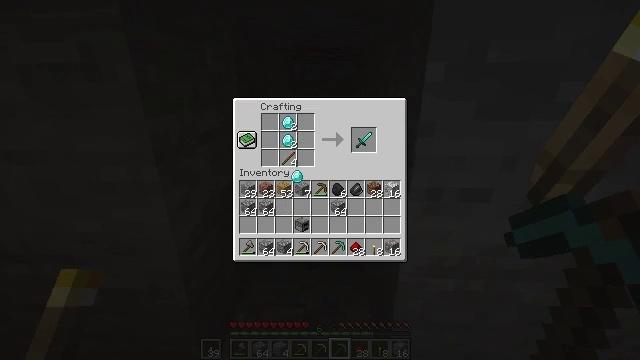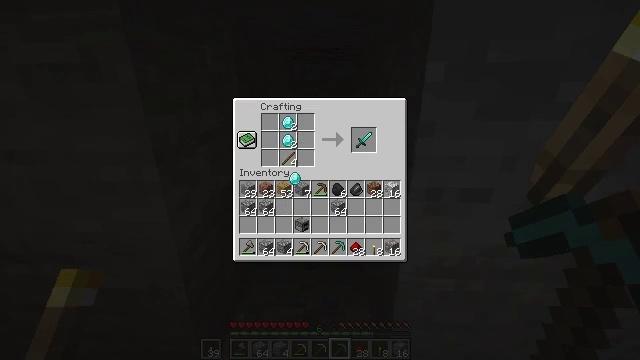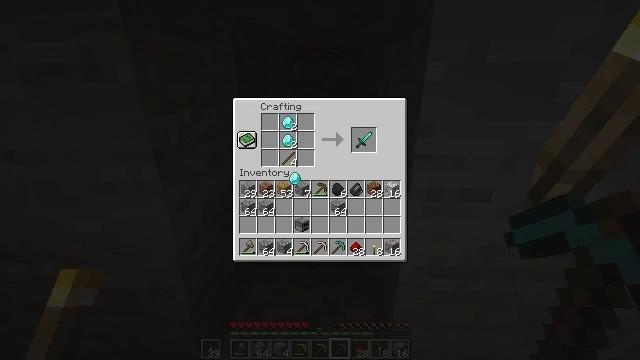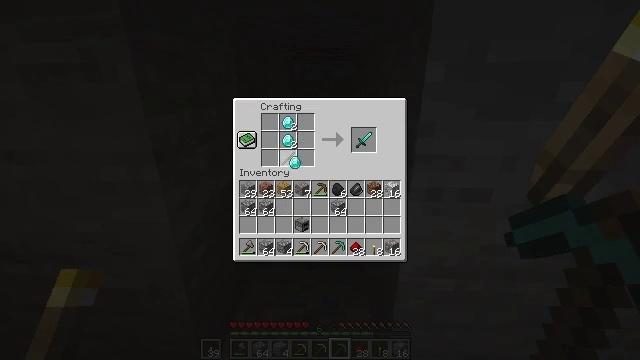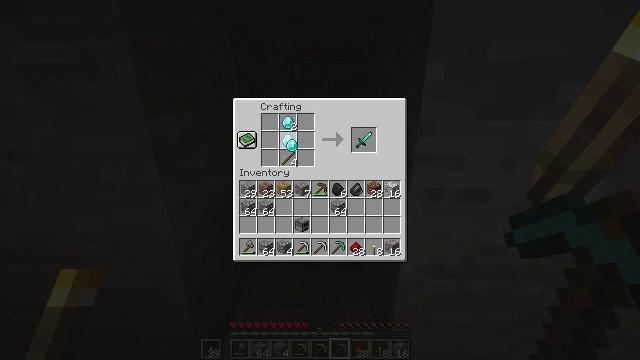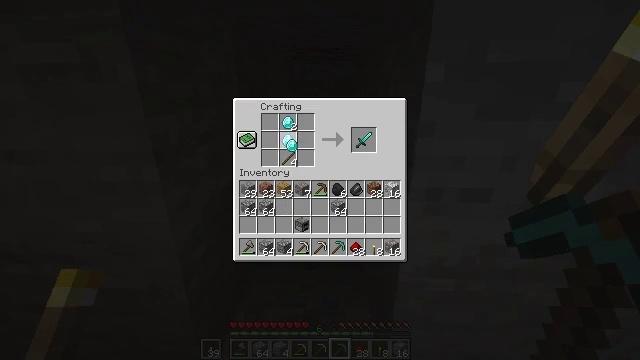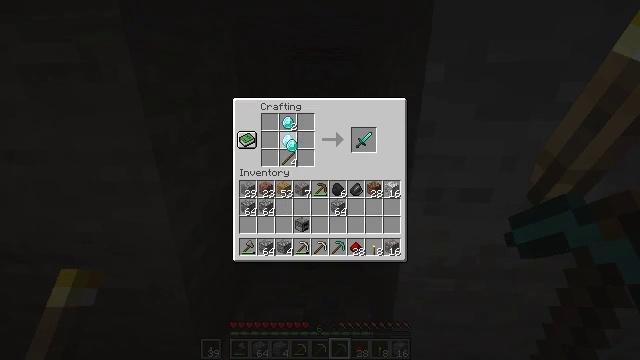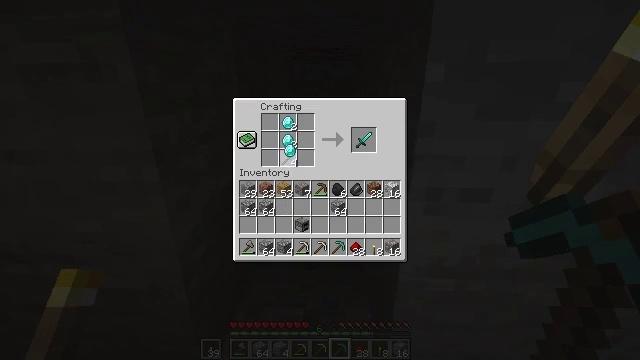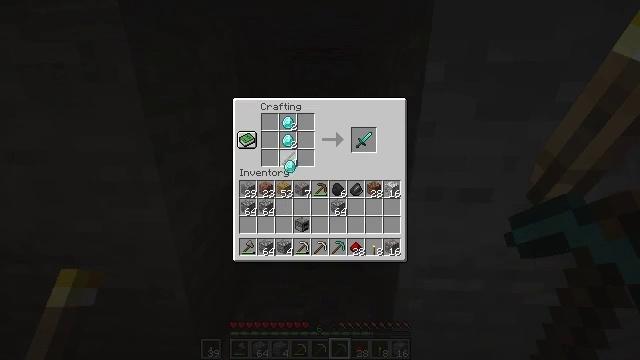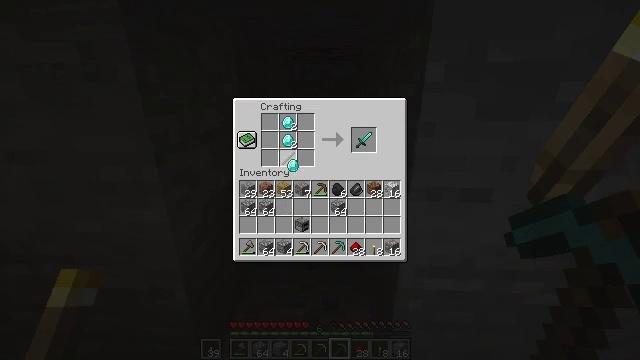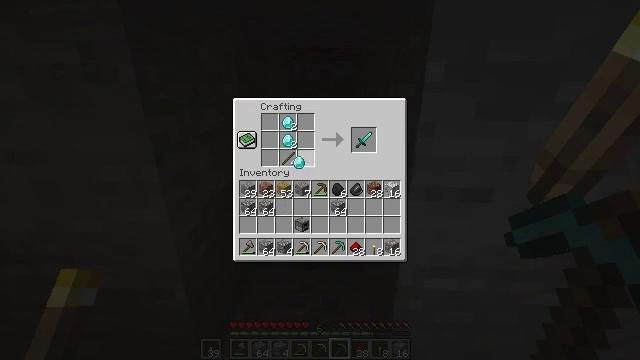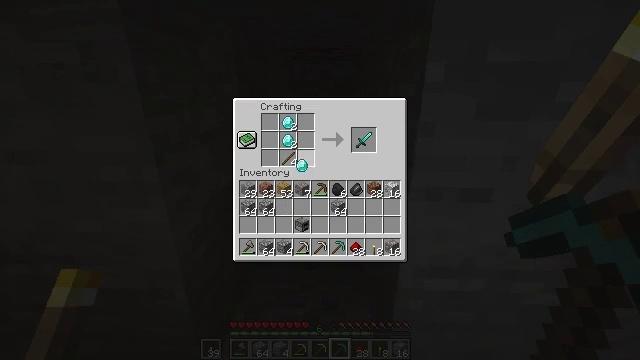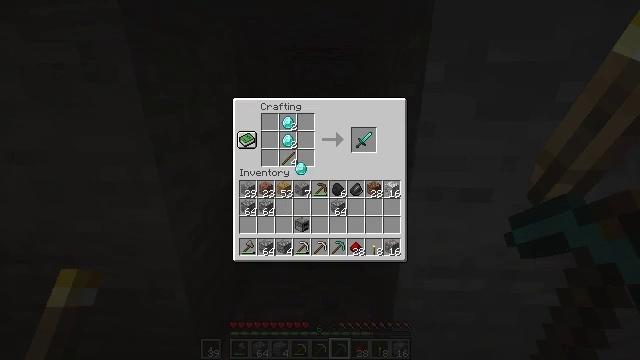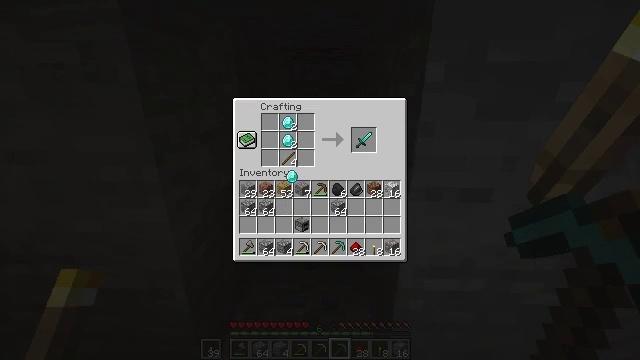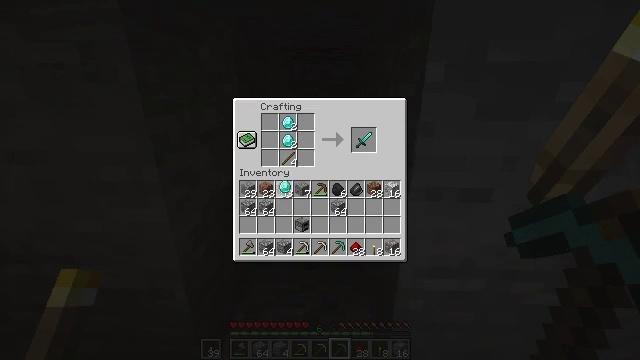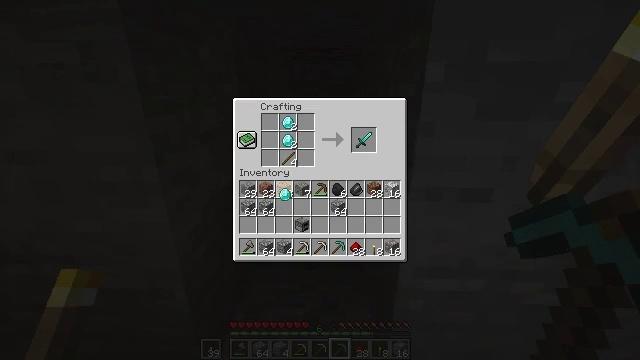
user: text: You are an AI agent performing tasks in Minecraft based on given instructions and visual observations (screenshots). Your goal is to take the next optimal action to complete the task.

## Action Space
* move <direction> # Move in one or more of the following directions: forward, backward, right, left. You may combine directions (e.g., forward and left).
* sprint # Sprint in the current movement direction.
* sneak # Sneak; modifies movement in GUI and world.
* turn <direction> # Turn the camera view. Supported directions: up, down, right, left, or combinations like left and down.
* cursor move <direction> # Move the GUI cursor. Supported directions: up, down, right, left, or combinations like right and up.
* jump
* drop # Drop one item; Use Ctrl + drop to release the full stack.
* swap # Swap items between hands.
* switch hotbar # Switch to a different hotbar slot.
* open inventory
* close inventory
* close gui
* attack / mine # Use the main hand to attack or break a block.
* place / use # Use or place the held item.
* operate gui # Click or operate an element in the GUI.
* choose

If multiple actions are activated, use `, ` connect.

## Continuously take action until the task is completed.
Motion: motion action
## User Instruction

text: Open the crafting table to make a diamond sword.
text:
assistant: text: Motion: no_op
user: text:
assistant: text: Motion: no_op
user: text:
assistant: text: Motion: cursor move up
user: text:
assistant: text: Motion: cursor move up
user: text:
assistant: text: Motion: no_op
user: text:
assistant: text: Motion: no_op
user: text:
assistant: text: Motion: no_op
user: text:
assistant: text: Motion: cursor move down
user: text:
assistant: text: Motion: no_op
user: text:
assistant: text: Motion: no_op
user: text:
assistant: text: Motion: no_op
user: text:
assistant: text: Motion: no_op
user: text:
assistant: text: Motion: cursor move left and down
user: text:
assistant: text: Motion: cursor move down
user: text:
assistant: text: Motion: cursor move down
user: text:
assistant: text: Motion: no_op
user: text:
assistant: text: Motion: no_op
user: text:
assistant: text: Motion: no_op
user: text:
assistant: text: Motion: no_op
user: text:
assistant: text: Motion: no_op
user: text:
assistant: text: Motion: operate gui
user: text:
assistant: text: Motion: operate gui
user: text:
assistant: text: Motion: operate gui
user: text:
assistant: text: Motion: no_op
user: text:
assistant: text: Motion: no_op
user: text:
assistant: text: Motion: cursor move right
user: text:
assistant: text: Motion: no_op
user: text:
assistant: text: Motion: cursor move right and up
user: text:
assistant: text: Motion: cursor move right and up
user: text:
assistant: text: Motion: no_op